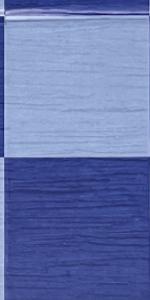
Label: Empty